Interaction volume radius: 5 \u00c5
Interaction volume height: 15 \u00c5
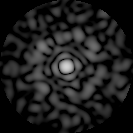
Disorder parameter: 0.852